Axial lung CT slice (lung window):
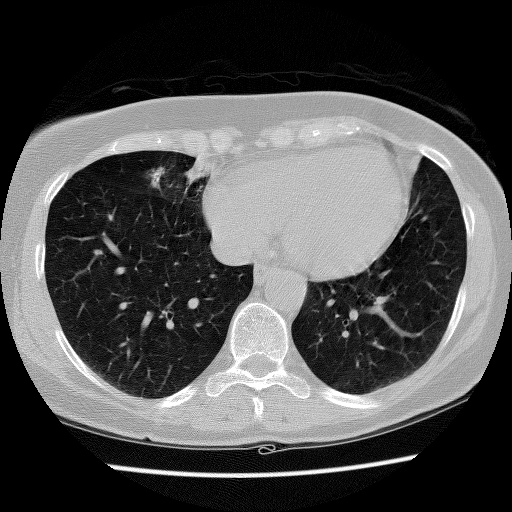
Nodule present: no